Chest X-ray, PA view. Patient: 36 years old, sex F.
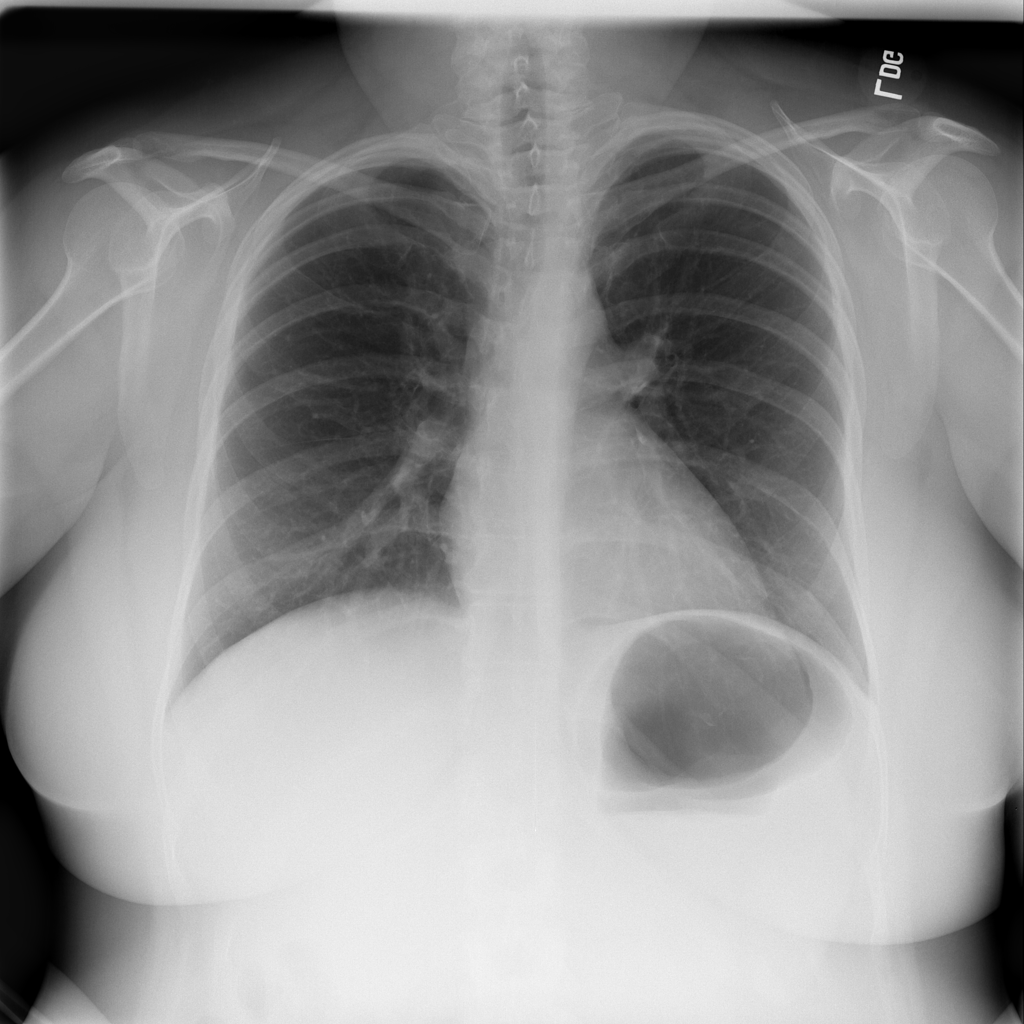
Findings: No Finding